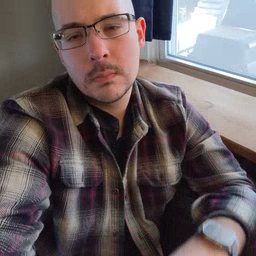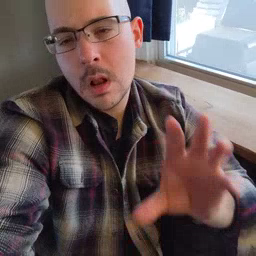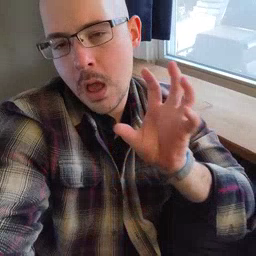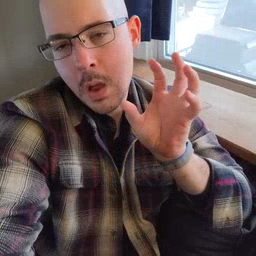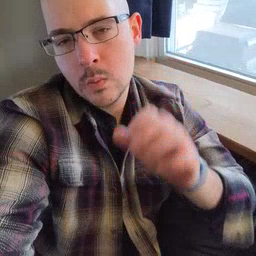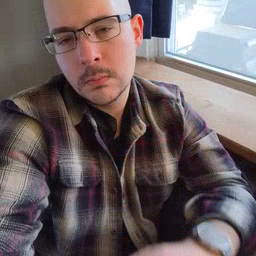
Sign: cloud